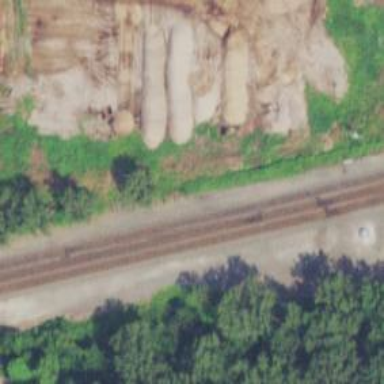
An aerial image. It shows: Railway siding for service.